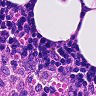
Metastatic tissue present: no